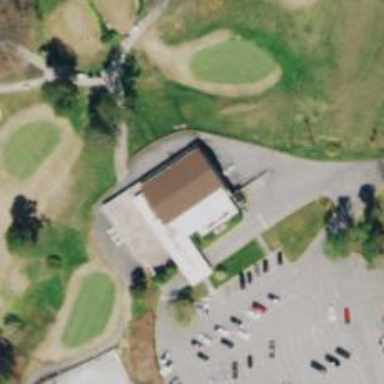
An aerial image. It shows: Golf clubhouse.